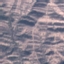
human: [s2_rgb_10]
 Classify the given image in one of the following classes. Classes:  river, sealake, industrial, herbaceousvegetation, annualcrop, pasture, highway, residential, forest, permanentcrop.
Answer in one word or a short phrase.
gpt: HerbaceousVegetation